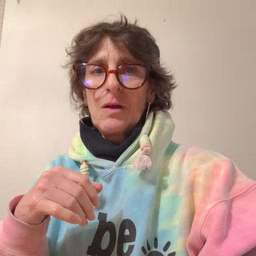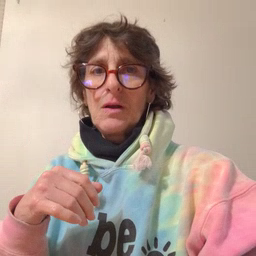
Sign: hair